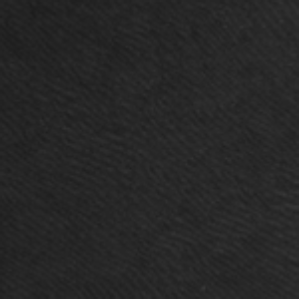
Label: frost